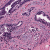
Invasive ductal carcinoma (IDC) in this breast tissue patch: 0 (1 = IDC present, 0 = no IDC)